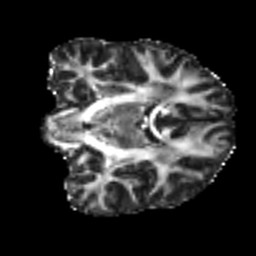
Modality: FA
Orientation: coronal
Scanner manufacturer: siemens
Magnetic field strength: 3 T
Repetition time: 4 s
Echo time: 0.0594 s